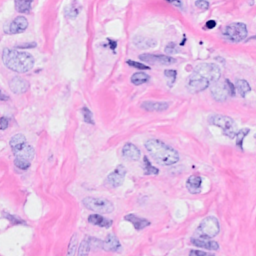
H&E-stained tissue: Breast